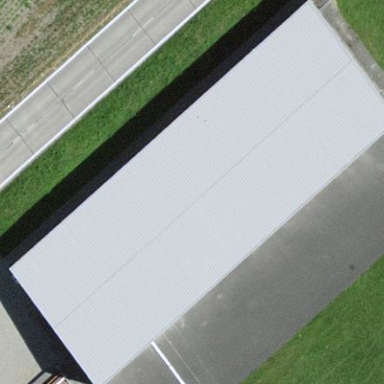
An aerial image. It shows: Hangar building.